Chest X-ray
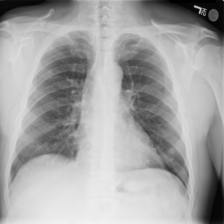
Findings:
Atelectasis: negative
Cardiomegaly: negative
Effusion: negative
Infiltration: negative
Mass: negative
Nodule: positive
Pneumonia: negative
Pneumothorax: negative
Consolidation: negative
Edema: negative
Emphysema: negative
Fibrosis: negative
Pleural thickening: negative
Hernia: negative